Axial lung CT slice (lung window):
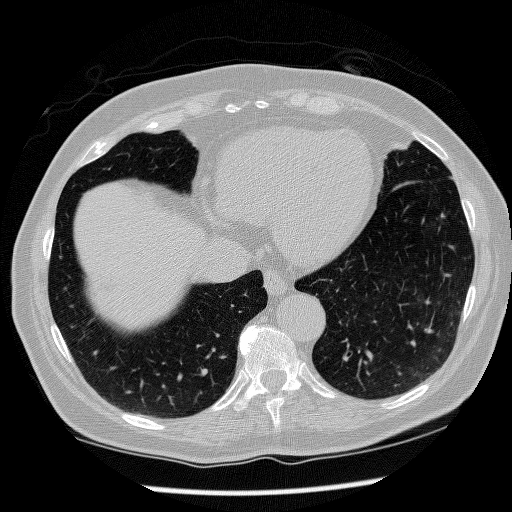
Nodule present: no